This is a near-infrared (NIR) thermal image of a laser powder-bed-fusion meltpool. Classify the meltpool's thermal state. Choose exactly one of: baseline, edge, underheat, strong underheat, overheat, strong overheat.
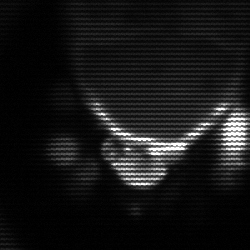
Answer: edge